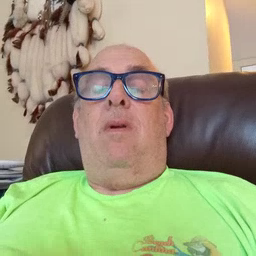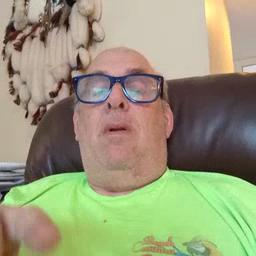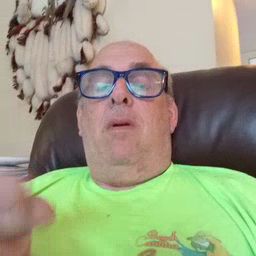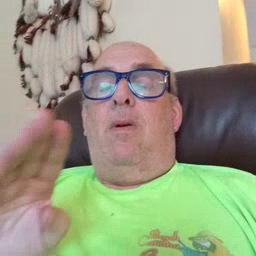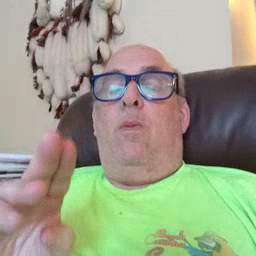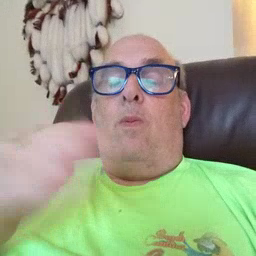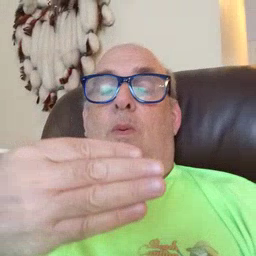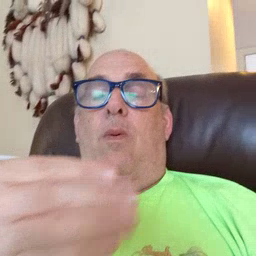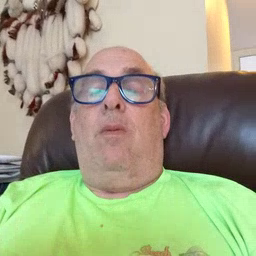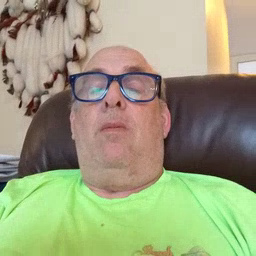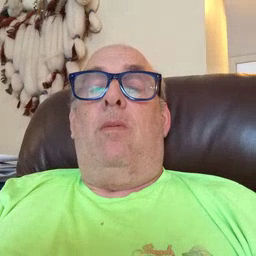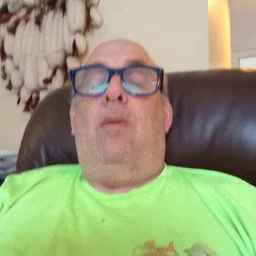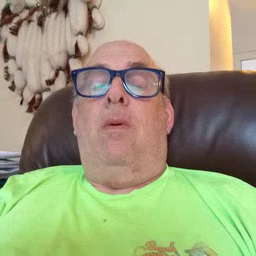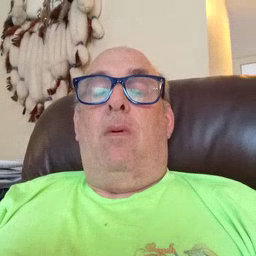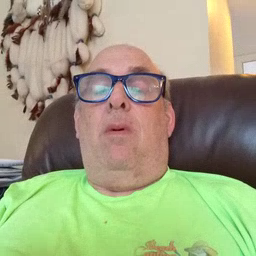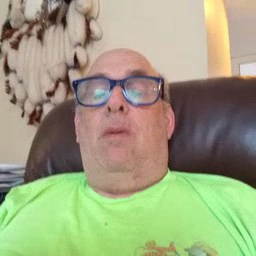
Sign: room